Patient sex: F
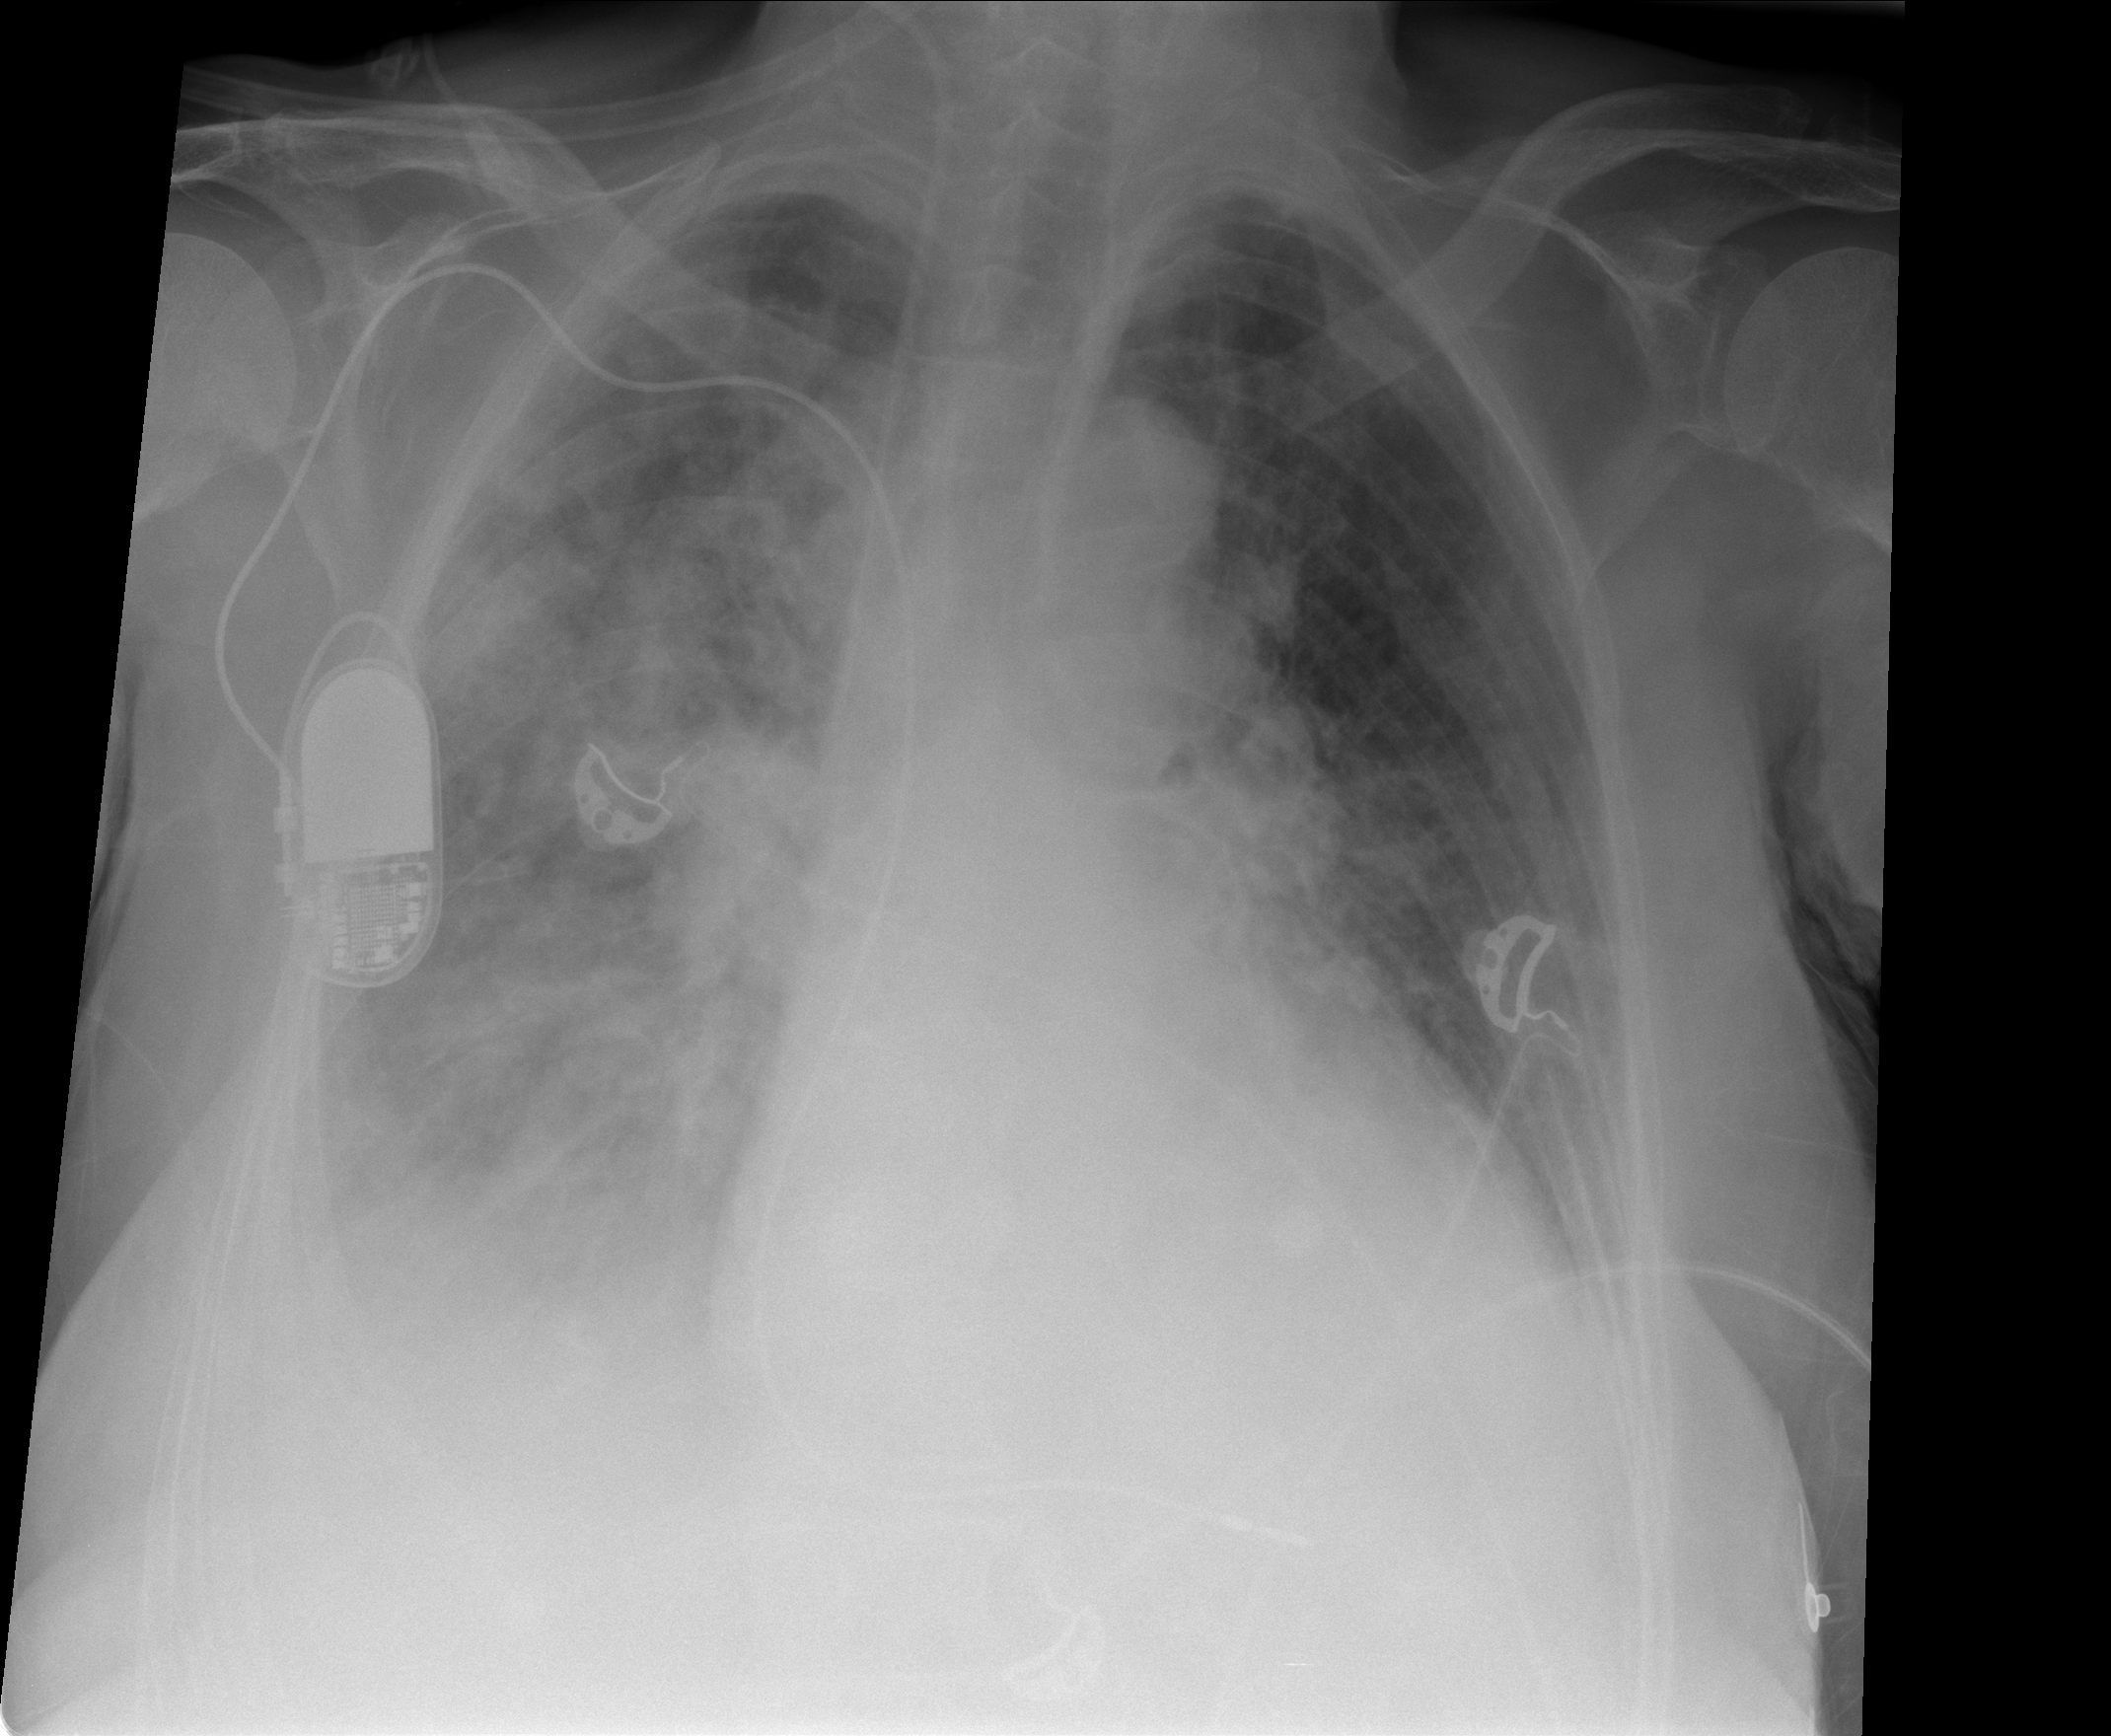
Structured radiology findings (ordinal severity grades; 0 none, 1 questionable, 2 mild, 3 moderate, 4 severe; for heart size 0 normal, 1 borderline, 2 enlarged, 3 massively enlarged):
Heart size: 2
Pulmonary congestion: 3
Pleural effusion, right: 3
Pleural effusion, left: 2
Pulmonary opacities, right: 3
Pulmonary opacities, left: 2
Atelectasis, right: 3
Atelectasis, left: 2